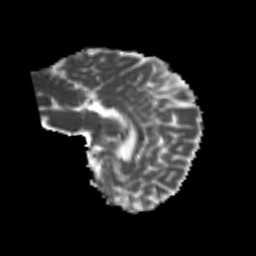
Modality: MD
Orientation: sagittal
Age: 22
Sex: female
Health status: healthy
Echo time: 0.074 s